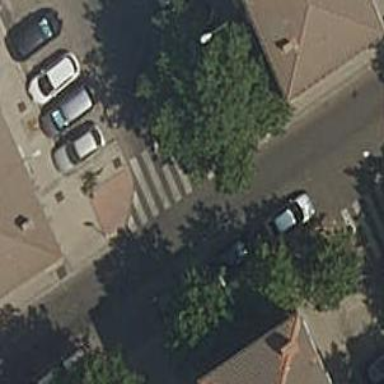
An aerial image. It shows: Zebra crossing on the road.